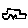
Label: car